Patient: sex F, age 33
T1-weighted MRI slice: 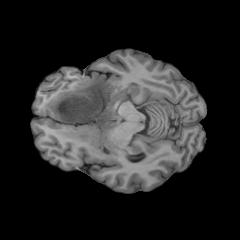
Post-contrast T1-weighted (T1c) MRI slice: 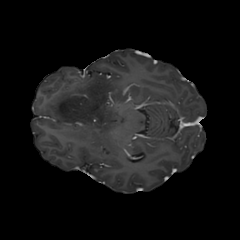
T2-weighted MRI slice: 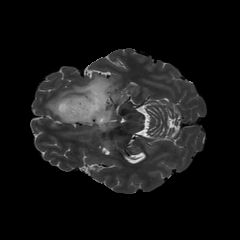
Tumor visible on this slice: yes
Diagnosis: Astrocytoma, IDH-mutant
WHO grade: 4